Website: slack
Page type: payment
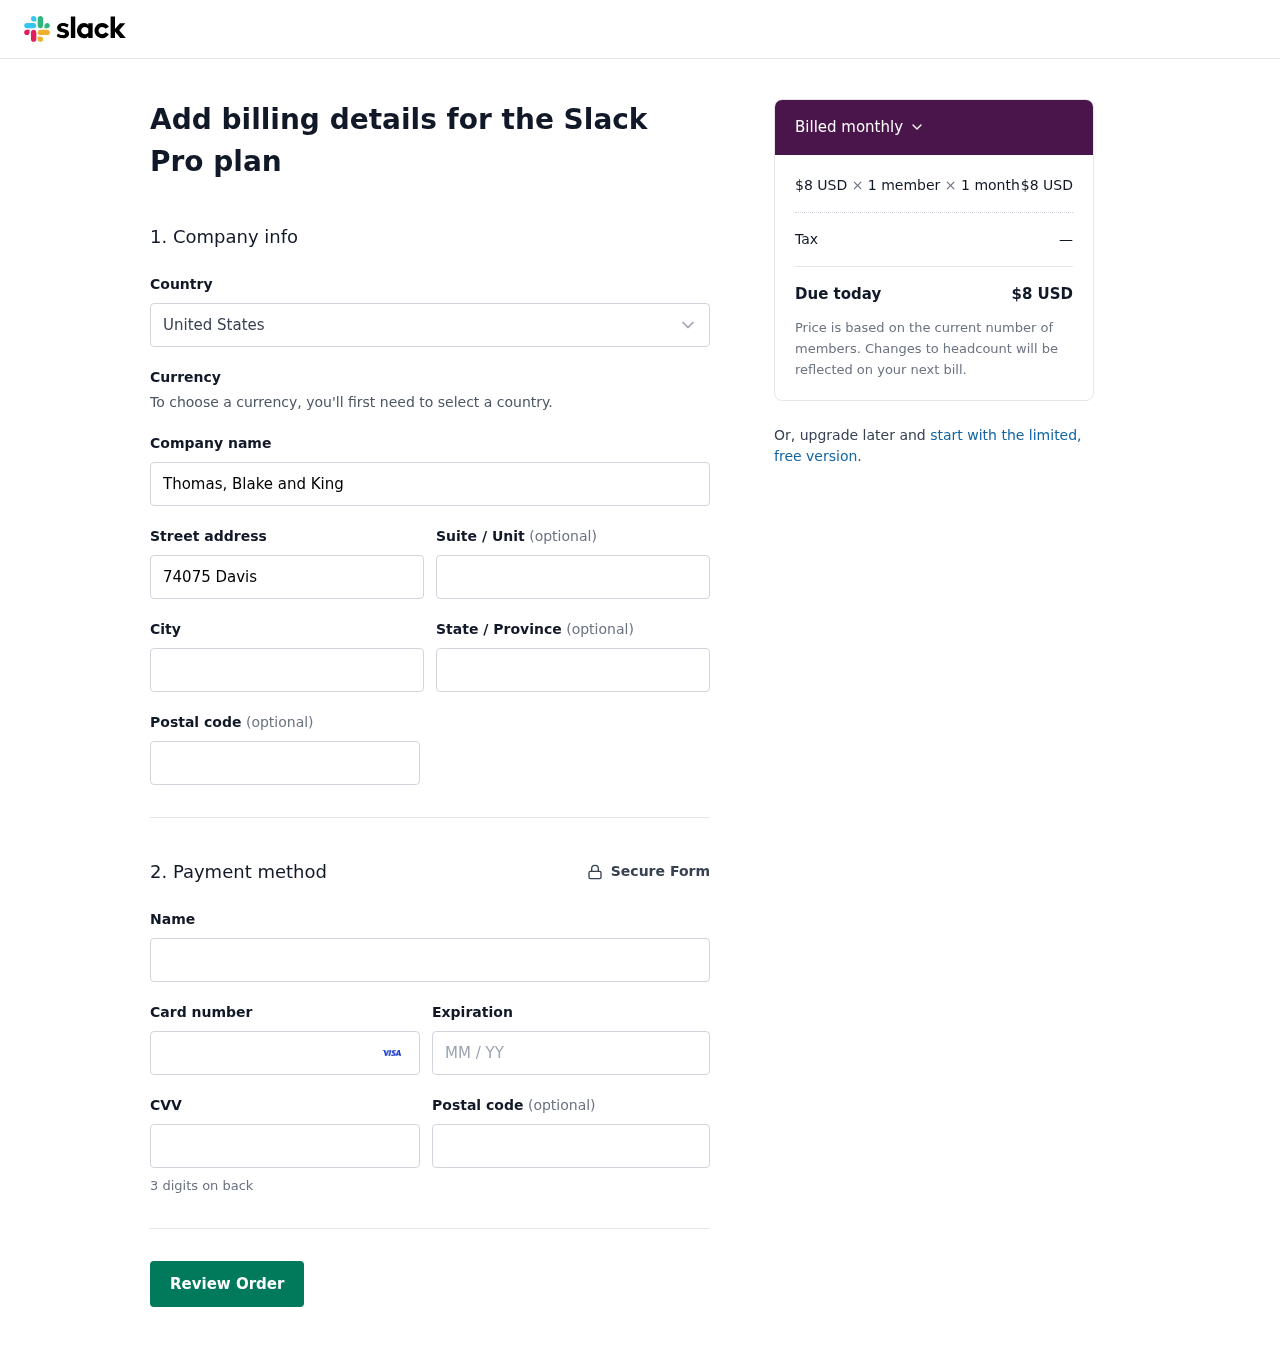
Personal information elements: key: PII_COUNTRY
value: United States
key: PII_COMPANY
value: Thomas, Blake and King
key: PII_STREET
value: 74075 Davis Loaf Suite 495
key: PII_CITY
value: Jessicamouth
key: PII_STATE
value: Michigan
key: PII_POSTCODE
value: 02304
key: PII_FULLNAME
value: Michael Walker
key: PII_CARD_NUMBER
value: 4572 9758 0900 1830
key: PII_CARD_EXPIRY
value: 10/29
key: PII_CARD_CVV
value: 493
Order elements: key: ORDER_PRICE_PER_MEMBER
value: $8 USD
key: ORDER_NUM_MEMBERS
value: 1 member
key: ORDER_NUM_MONTHS
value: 1 month
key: ORDER_SUBTOTAL
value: $8 USD
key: ORDER_TAX
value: —
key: ORDER_TOTAL
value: $8 USD